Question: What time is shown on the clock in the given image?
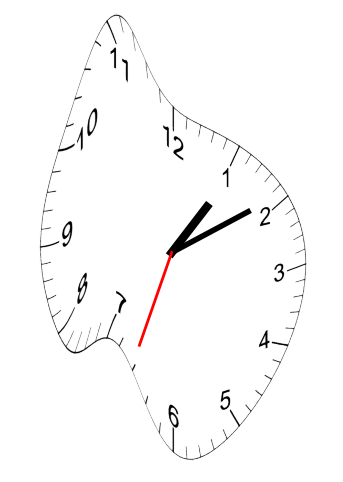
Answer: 01:09:33